Field crop: tomato
Growth stage: 1
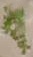
Species: portulaca